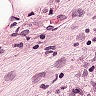
Metastatic tissue present: yes